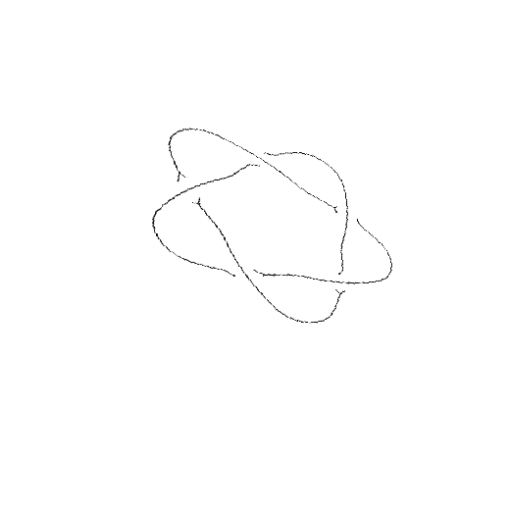
Crossing number: 5